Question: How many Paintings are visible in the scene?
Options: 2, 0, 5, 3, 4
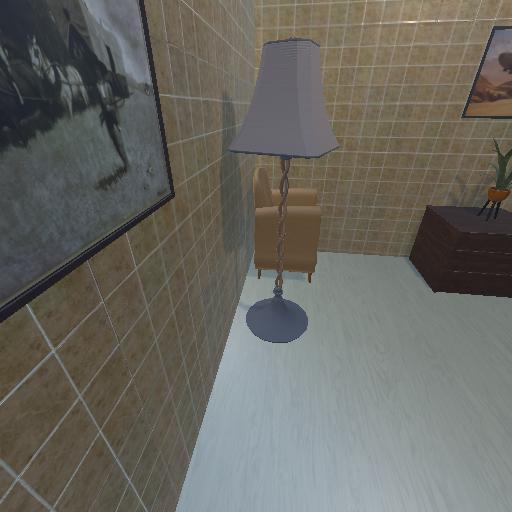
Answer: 2